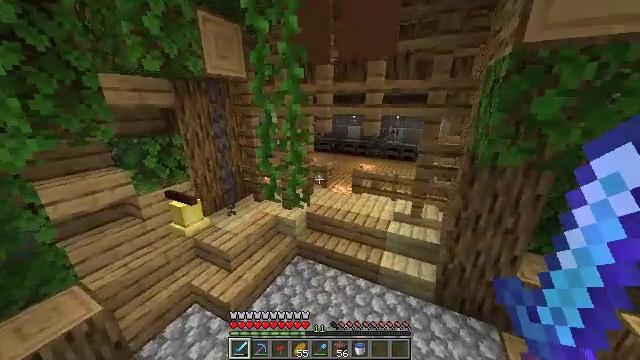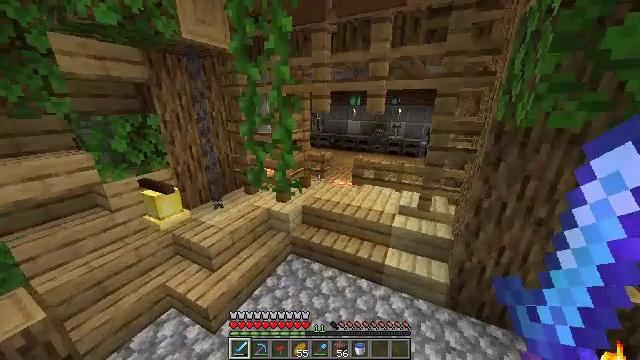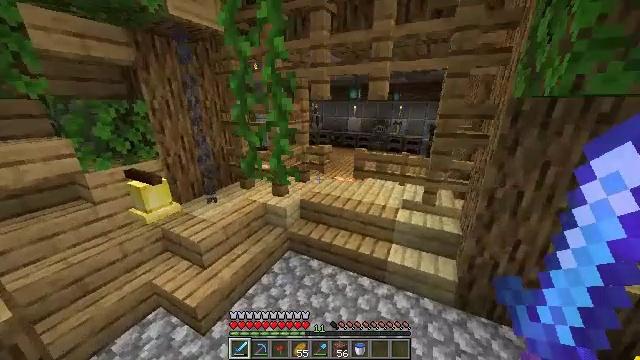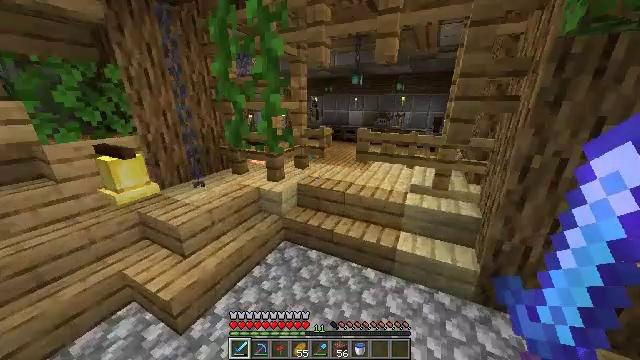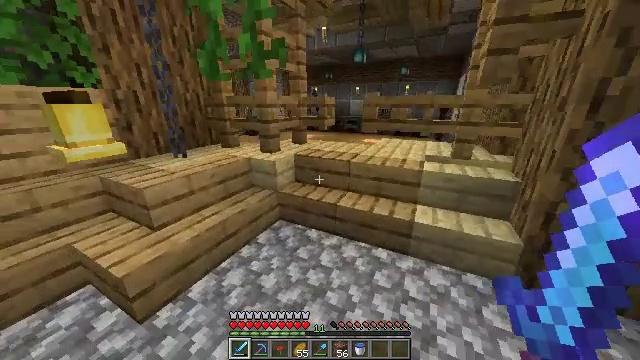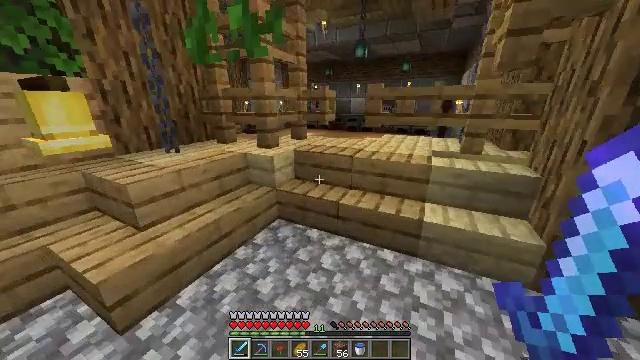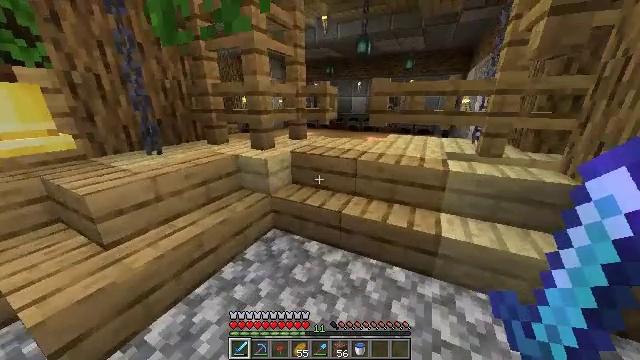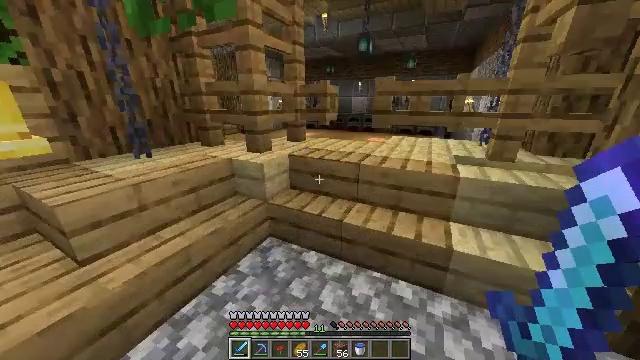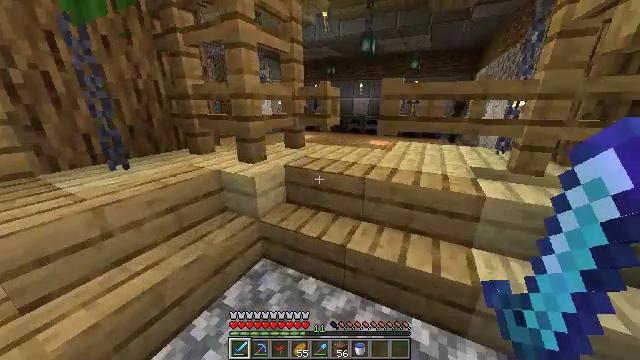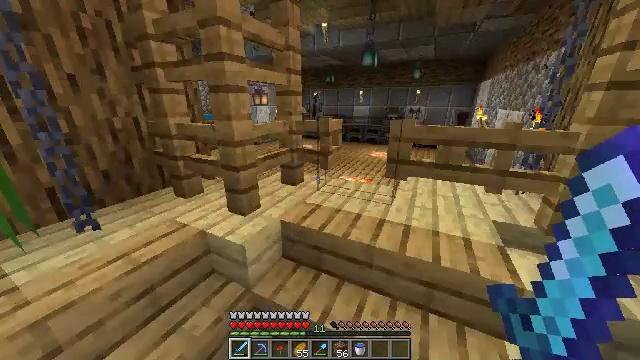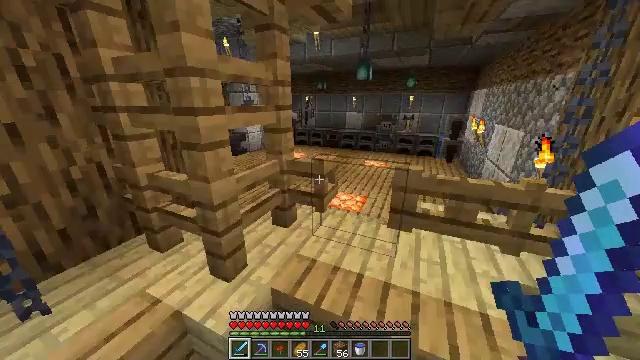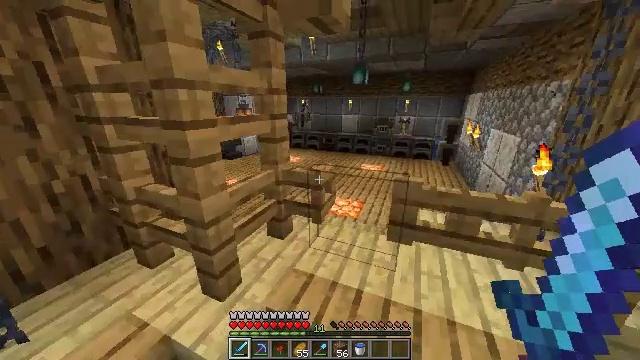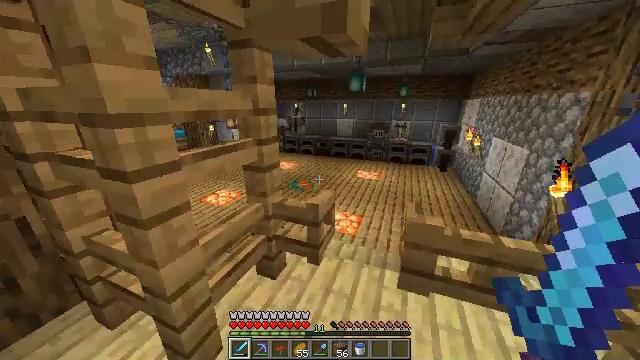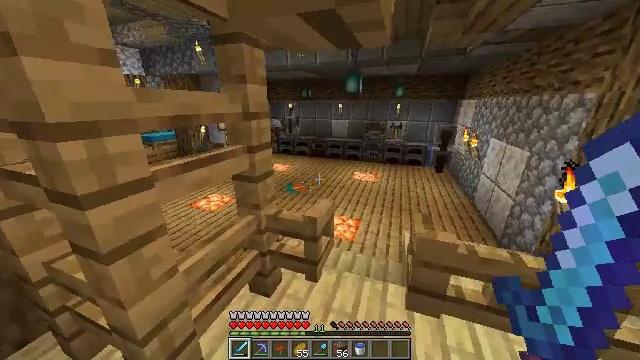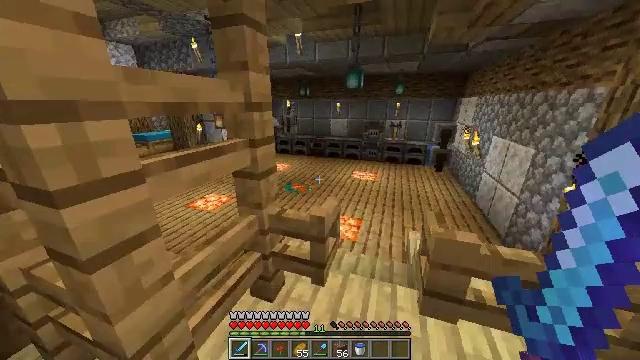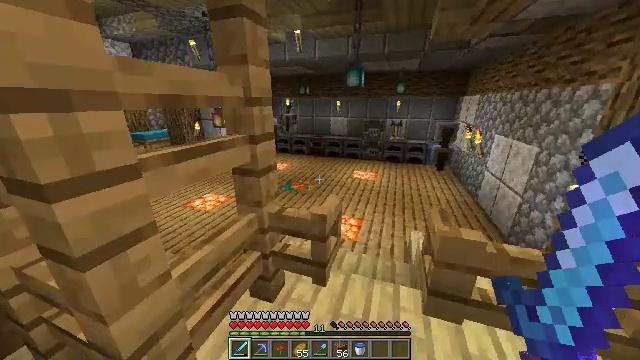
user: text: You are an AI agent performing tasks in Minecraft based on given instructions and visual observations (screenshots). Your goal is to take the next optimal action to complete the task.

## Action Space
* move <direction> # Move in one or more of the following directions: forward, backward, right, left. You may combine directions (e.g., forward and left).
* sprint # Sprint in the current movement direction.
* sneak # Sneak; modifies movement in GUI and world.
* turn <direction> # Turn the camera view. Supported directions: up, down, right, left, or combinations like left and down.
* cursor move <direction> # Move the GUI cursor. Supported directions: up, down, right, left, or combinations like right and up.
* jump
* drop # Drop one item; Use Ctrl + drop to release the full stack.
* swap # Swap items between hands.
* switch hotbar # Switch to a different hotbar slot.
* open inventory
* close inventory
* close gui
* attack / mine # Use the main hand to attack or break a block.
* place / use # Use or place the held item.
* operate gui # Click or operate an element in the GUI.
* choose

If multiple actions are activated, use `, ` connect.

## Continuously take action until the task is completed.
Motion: motion action
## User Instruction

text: Cut down the tree and harvest oak logs.
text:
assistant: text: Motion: move forward
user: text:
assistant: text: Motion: move forward and move left
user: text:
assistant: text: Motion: move forward and move left
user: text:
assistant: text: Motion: move forward and move left
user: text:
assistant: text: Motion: move forward
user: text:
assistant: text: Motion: move forward
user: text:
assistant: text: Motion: move forward
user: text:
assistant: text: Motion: move forward, jump
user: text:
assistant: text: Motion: move forward, jump
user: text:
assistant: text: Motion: move forward, turn right, jump
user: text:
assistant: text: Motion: move forward, turn right, jump
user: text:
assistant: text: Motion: move forward, turn right
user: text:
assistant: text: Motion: move forward and move right, turn right
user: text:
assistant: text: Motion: move forward and move right
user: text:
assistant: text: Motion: move forward and move right
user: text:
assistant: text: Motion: move forward and move right
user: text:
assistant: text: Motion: move forward and move right
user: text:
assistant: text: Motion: move forward and move right, turn left
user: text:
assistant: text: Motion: move forward and move right, turn left
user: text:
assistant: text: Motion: move forward and move right, turn left
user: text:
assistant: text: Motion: move forward and move right
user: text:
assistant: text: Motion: move forward and move right
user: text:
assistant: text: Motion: move forward and move right
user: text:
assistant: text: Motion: move forward and move right, turn left
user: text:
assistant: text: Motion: move forward and move right, turn left
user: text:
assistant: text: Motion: move forward and move right, turn left
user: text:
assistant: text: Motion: move forward and move right, turn left
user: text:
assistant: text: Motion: move forward and move right, turn left
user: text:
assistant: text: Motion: move forward, turn left
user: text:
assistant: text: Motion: move forward, turn left